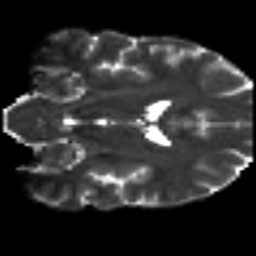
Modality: T2w
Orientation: coronal
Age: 26
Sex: male
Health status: ill
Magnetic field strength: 3 T
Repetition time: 8.4 s
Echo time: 0.0926 s